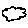
Label: cloud